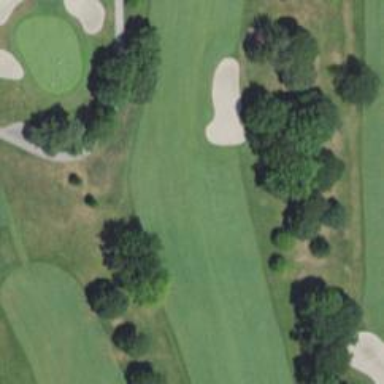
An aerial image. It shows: View of golf hole.